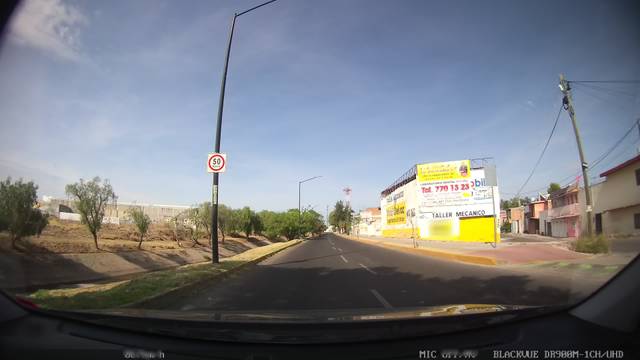
Region: Mexico
Coordinates: 21.101, -101.663